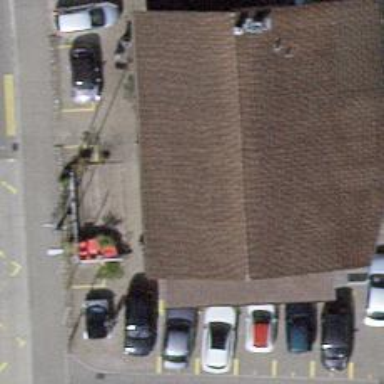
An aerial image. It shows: Restaurant.